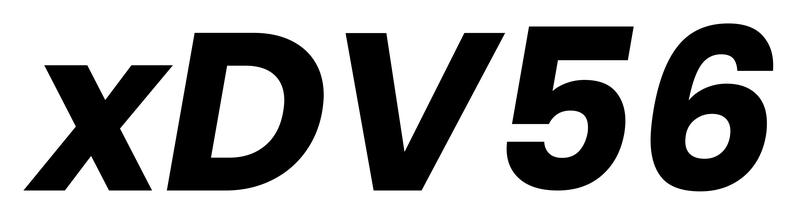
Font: Poppins-BoldItalic